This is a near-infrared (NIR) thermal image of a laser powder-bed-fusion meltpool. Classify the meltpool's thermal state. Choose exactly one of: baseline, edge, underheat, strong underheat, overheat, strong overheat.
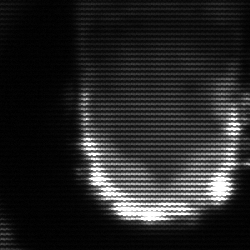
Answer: baseline